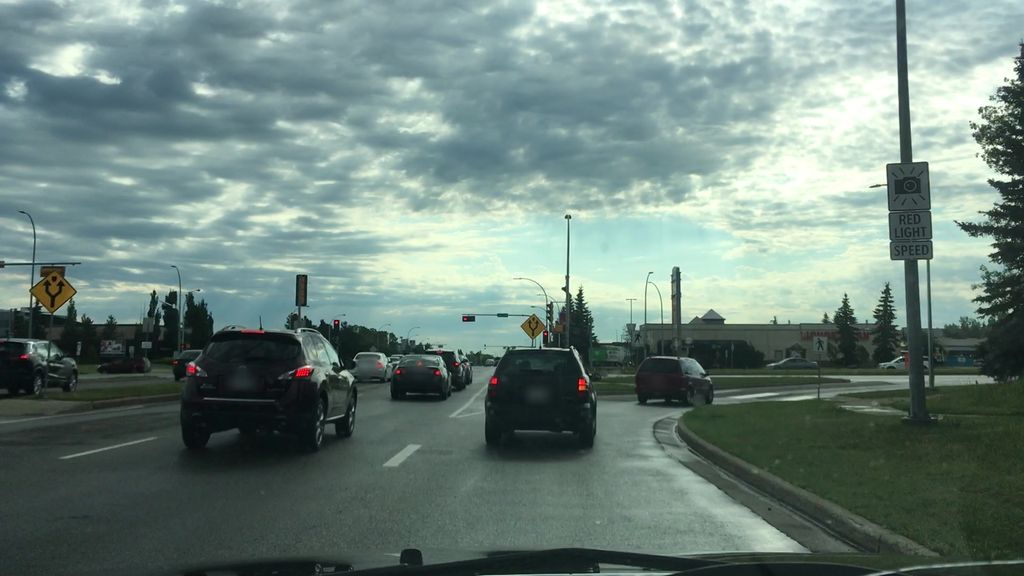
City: edmonton